Field crop: tomato
Growth stage: 1
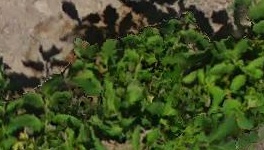
Species: tomato